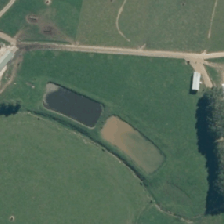
Land cover: lake_pond